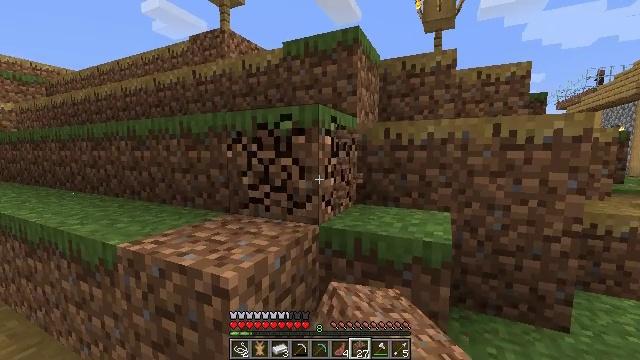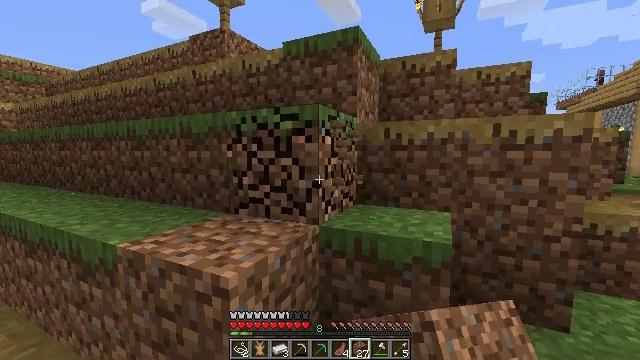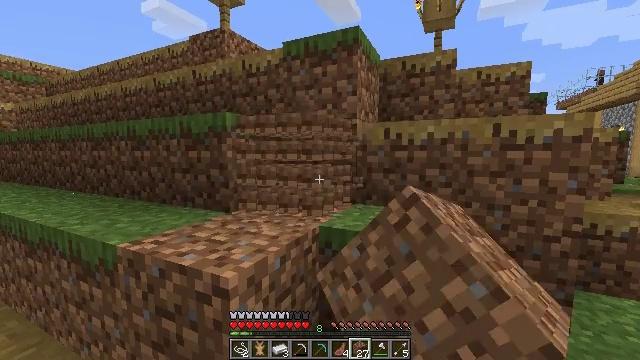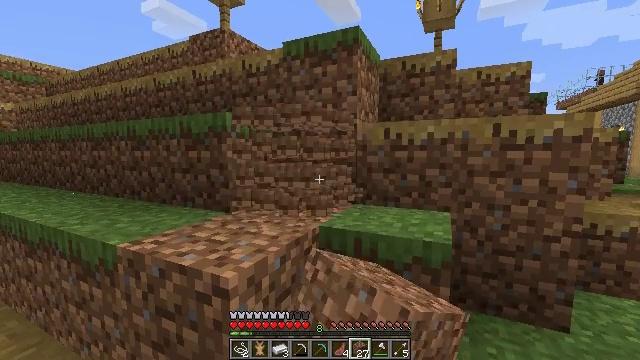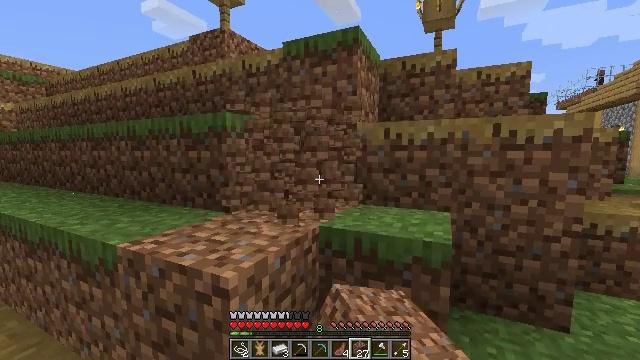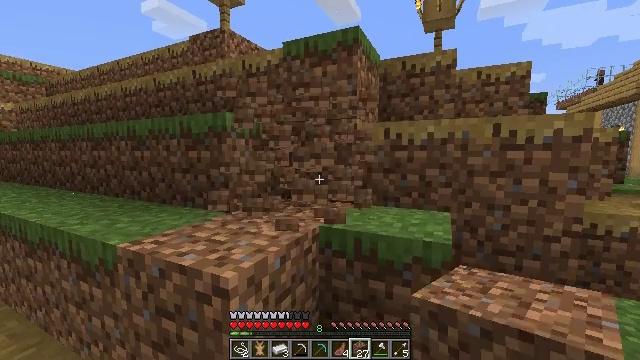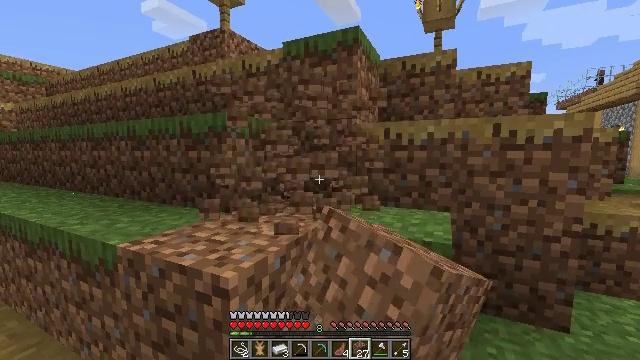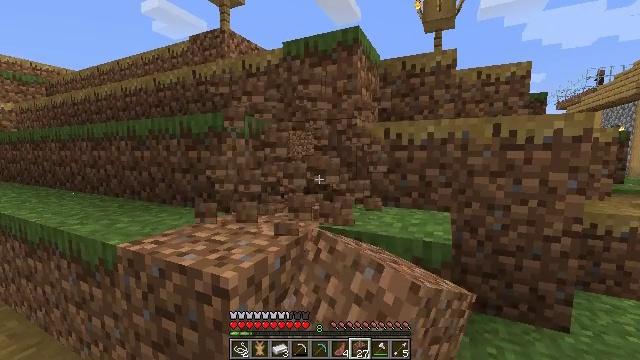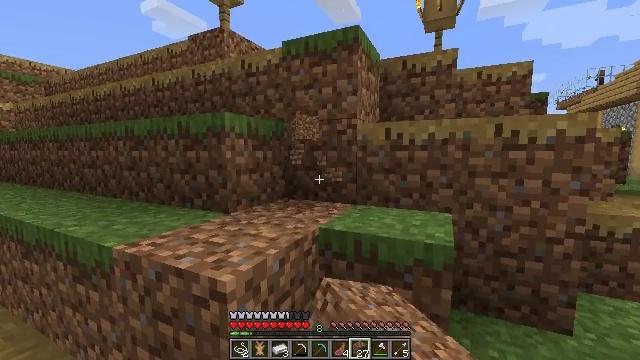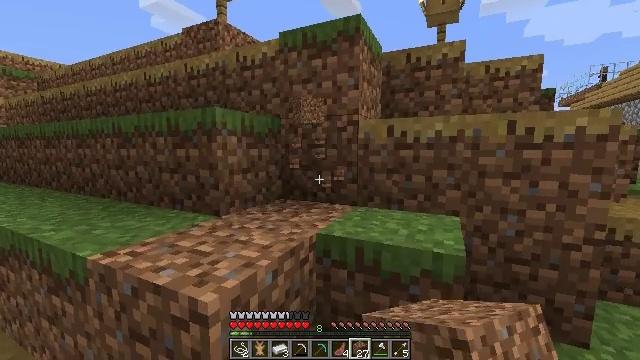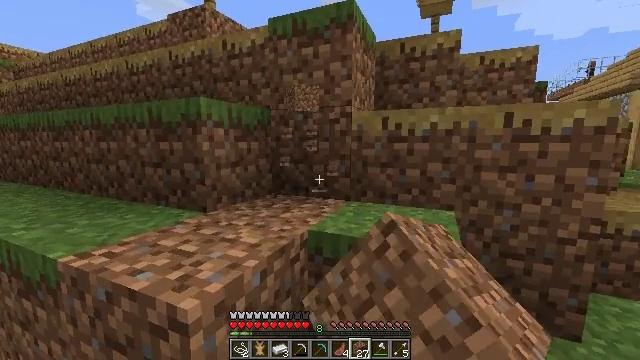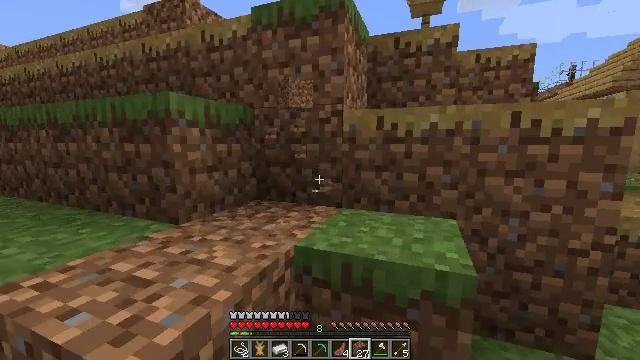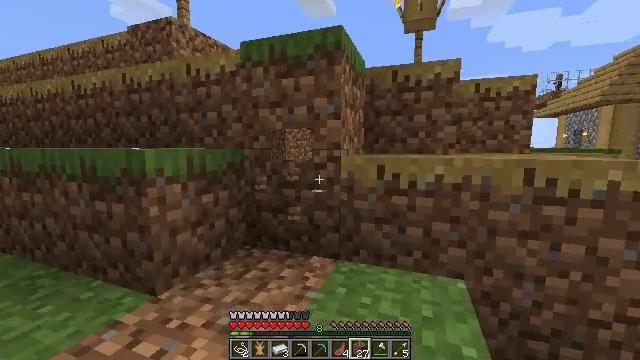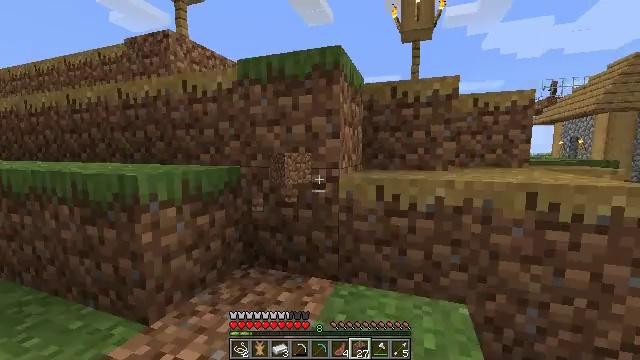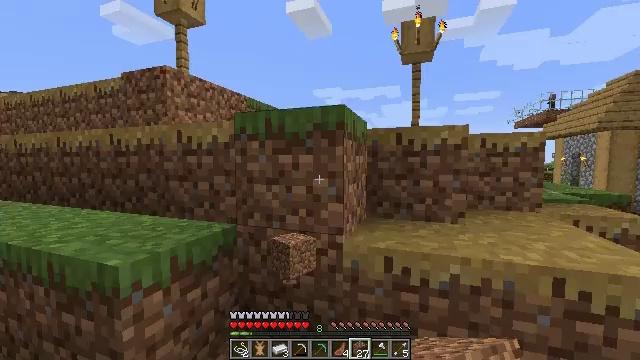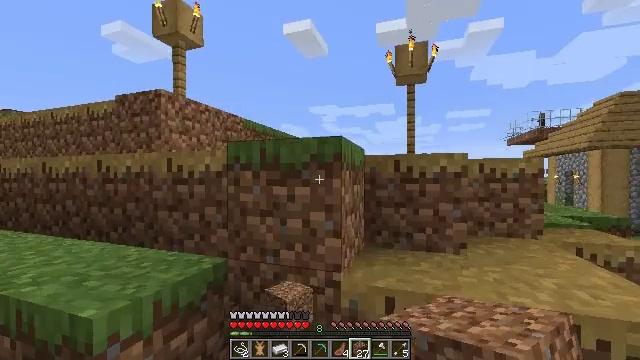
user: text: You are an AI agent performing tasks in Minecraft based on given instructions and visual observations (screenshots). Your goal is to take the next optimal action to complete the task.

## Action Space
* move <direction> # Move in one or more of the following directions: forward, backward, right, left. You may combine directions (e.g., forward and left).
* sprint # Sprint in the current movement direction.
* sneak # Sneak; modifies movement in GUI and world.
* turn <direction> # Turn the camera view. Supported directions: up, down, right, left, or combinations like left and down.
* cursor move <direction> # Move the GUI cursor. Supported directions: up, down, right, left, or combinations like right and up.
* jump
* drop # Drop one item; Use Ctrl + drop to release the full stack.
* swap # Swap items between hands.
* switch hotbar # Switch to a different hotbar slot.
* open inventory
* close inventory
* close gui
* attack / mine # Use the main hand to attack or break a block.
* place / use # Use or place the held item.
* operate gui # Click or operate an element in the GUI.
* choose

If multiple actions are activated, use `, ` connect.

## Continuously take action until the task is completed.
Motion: motion action
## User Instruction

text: Break the grass block.
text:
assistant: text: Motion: attack / mine
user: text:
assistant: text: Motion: attack / mine
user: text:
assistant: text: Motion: attack / mine
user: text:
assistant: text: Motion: attack / mine
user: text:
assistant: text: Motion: attack / mine
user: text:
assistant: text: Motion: attack / mine
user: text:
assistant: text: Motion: attack / mine
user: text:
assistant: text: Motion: move forward, attack / mine
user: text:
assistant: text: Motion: move forward, attack / mine
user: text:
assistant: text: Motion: move forward, turn right and down
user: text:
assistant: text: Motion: move forward, turn right
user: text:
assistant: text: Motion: move forward, turn right and up, jump
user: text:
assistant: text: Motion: move forward, turn up, jump
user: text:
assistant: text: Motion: move forward, turn up, jump
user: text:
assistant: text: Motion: move forward, turn up, jump
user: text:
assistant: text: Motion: move forward, turn up, jump
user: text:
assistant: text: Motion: no_op
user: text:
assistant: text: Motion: attack / mine
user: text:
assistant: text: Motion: attack / mine
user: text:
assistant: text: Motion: turn left and down, attack / mine
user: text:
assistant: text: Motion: turn down, attack / mine
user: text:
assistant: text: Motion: attack / mine
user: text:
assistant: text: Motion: turn right, attack / mine
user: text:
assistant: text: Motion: turn right, attack / mine
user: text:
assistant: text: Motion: turn right, attack / mine
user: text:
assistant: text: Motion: attack / mine
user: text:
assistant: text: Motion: attack / mine
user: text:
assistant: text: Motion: attack / mine
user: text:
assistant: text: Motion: attack / mine
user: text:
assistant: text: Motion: attack / mine